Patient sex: M
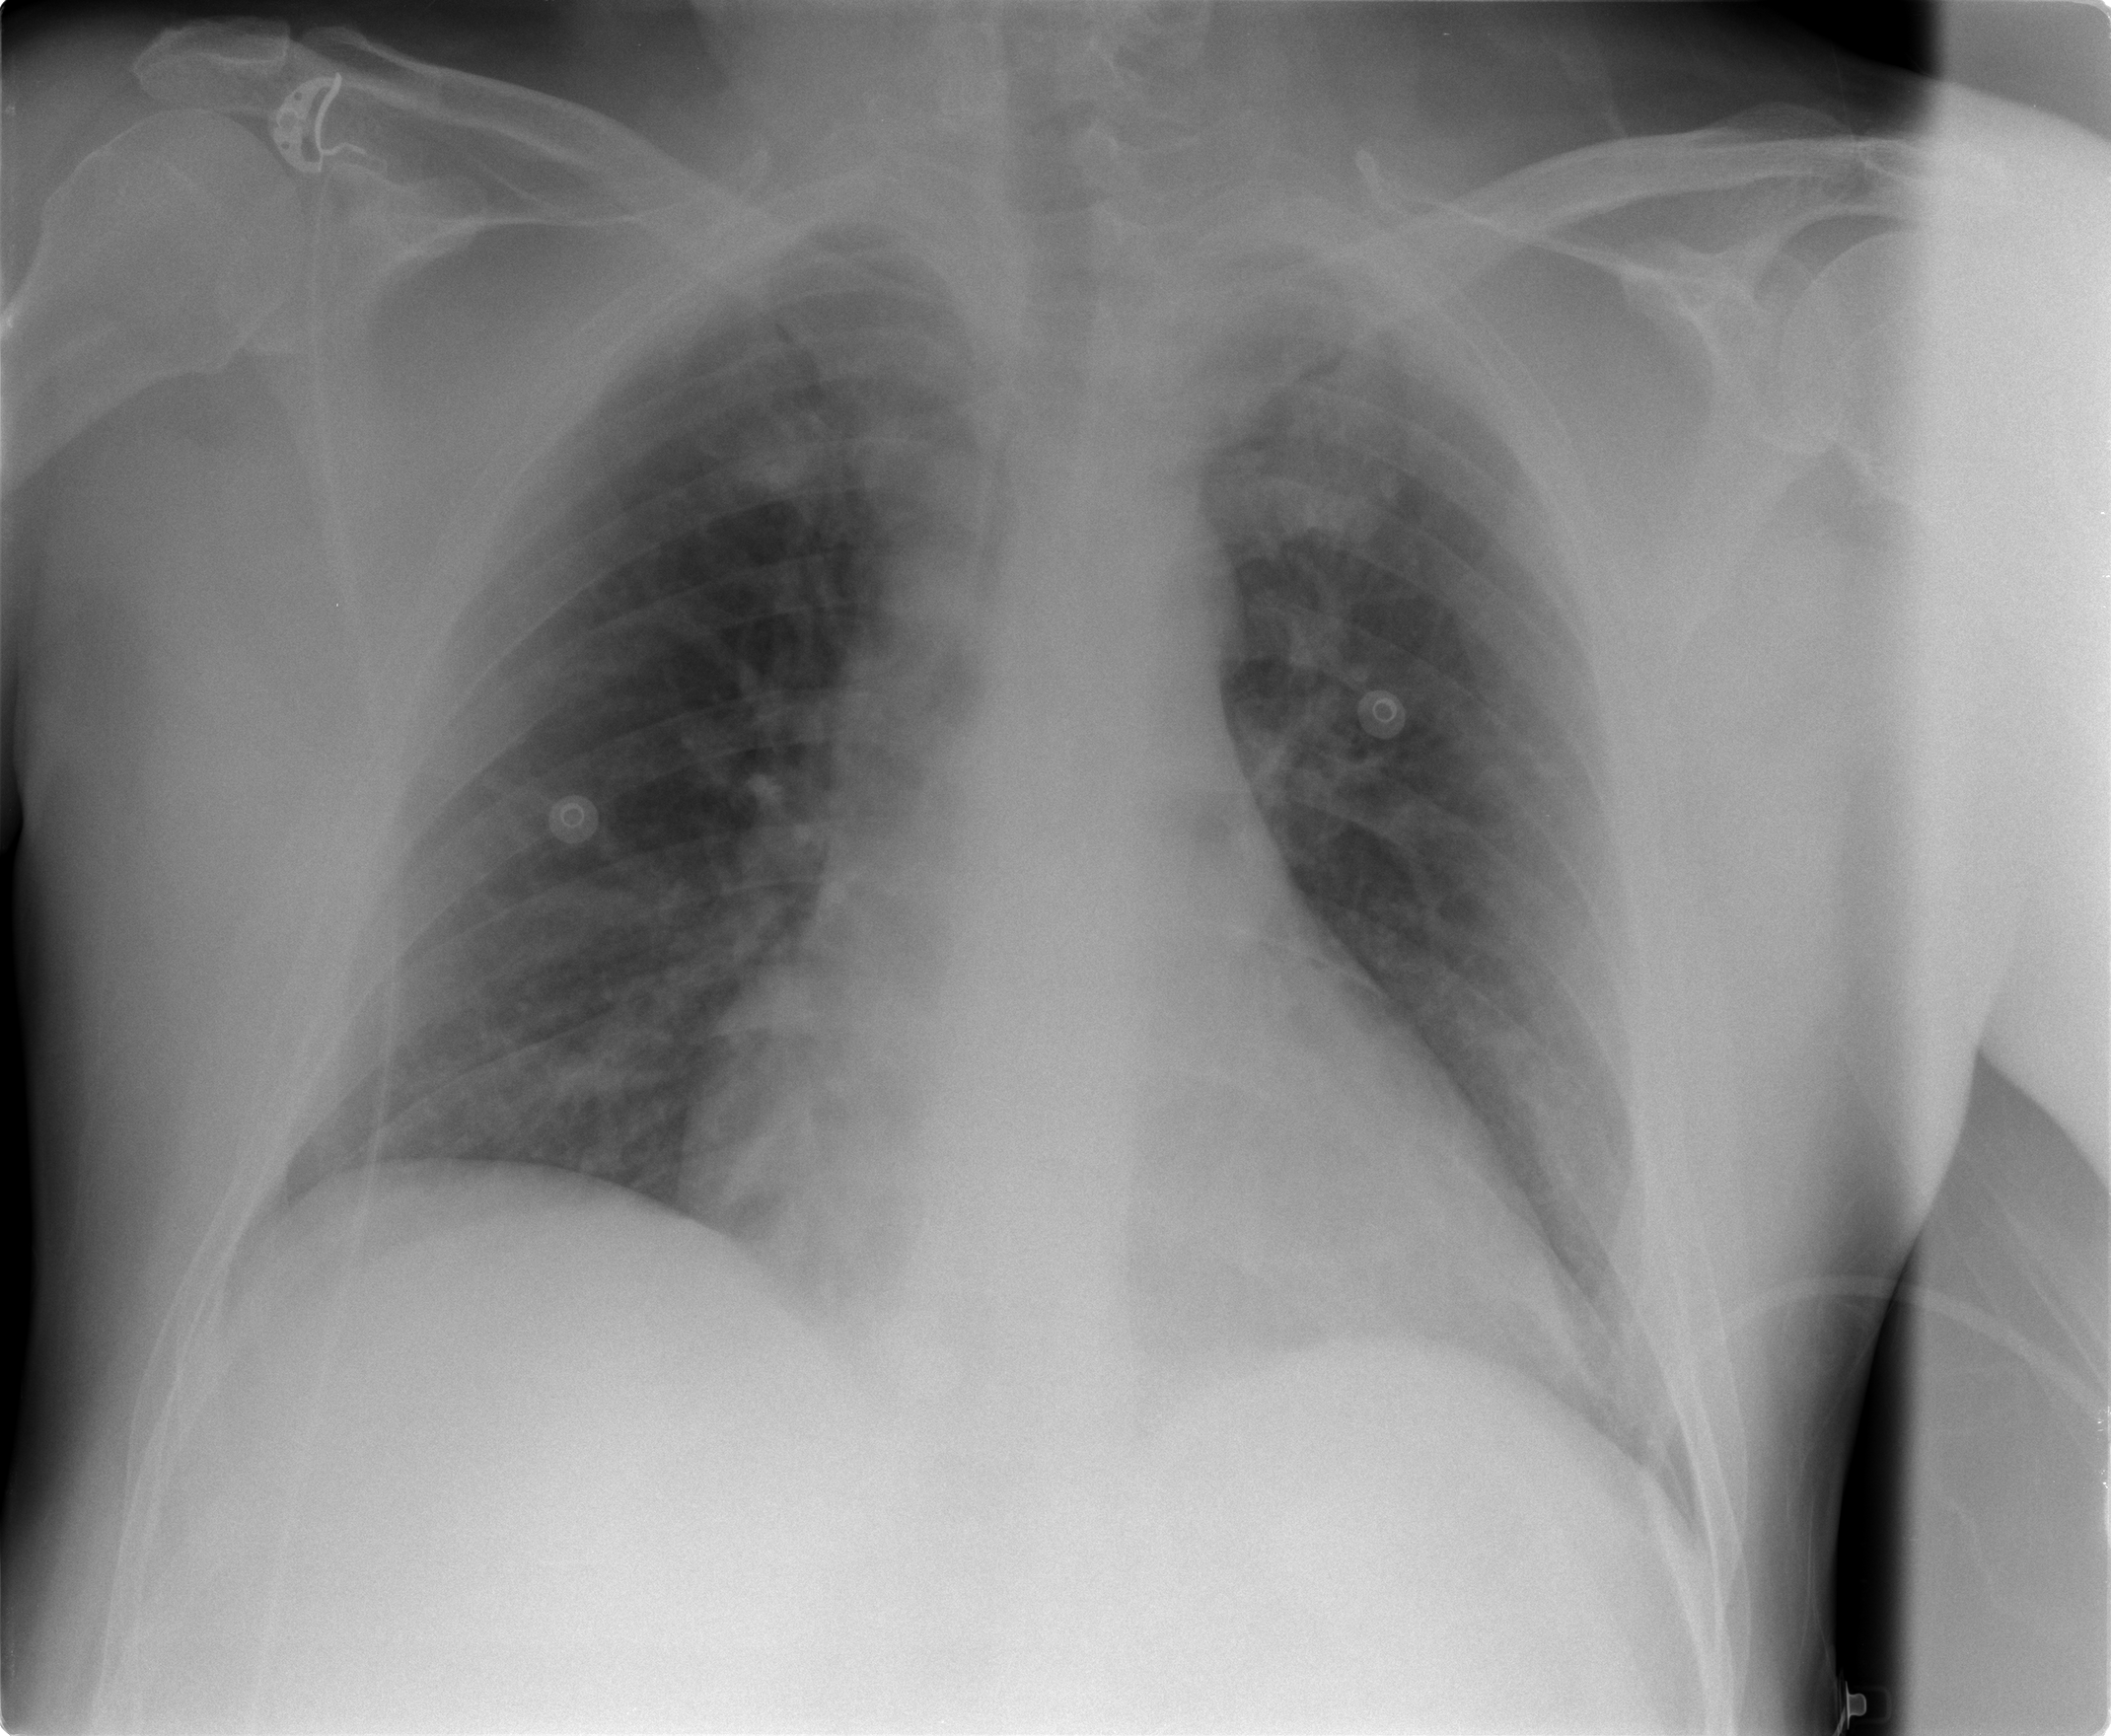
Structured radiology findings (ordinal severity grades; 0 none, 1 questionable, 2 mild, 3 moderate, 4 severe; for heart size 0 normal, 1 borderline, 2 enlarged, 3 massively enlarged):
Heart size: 1
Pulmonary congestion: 1
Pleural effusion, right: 0
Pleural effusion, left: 0
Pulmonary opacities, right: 0
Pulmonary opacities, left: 0
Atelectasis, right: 0
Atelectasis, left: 0